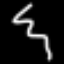
Label: squiggle